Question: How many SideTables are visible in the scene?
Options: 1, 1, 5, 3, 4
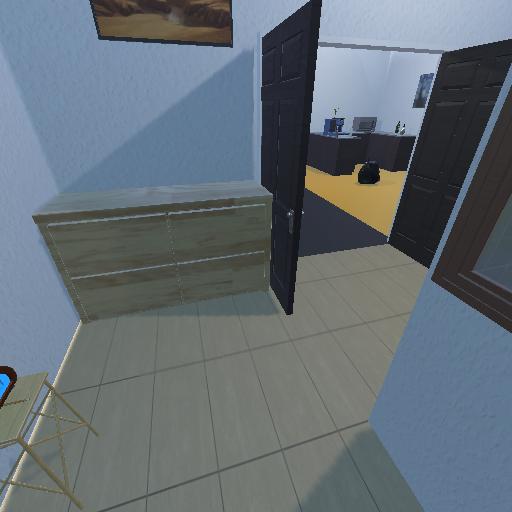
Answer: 1